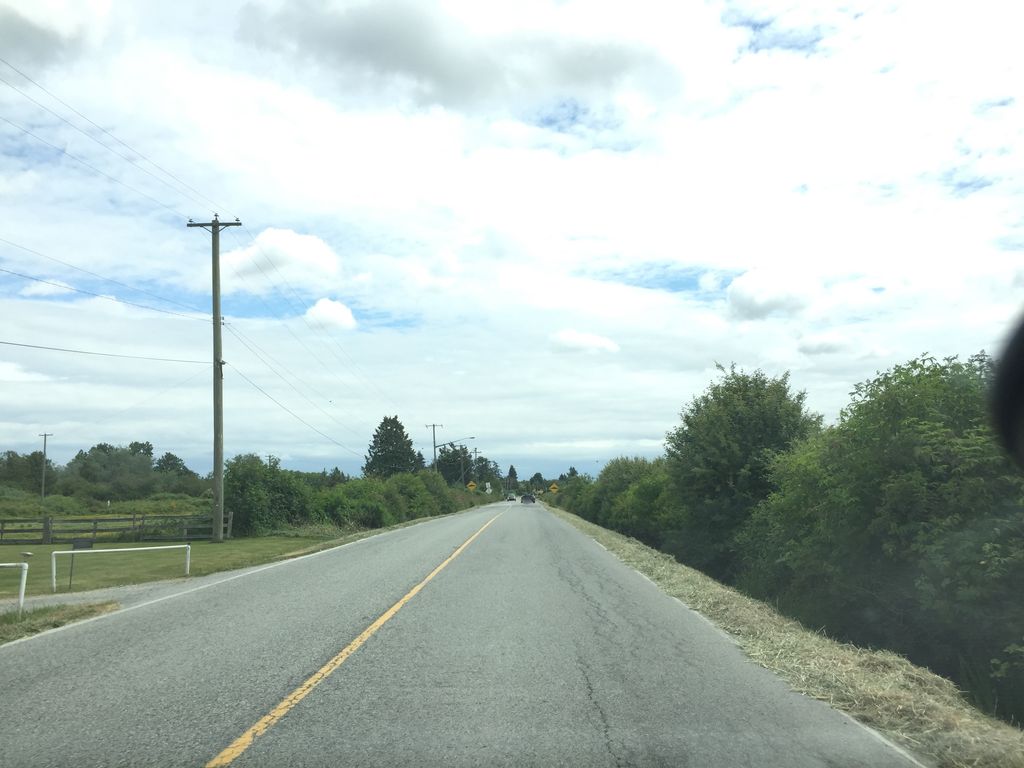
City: vancouver